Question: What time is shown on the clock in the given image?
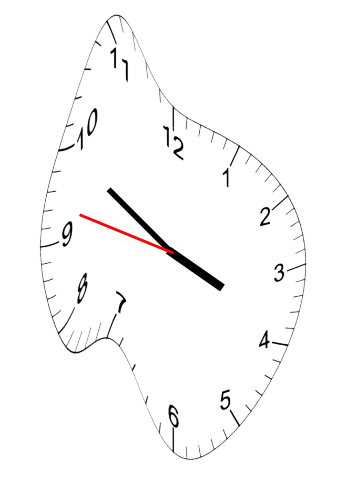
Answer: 03:49:47